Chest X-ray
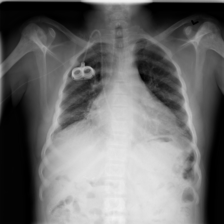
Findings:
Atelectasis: negative
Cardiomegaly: positive
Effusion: negative
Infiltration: negative
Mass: negative
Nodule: positive
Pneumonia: negative
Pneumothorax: negative
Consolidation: negative
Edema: negative
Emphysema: negative
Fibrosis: positive
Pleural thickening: negative
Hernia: negative